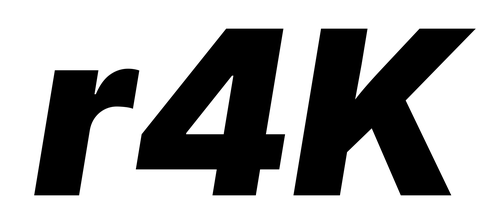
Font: Inter-Italic_Black_Italic